Field crop: maize
Growth stage: 2
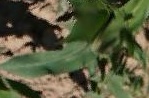
Species: maize